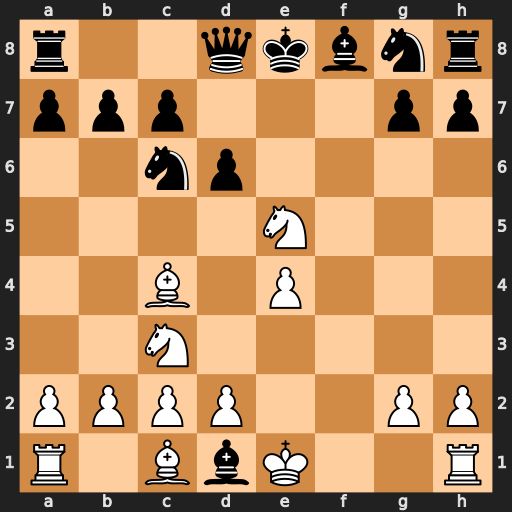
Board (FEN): r2qkbnr/ppp3pp/2np4/4N3/2B1P3/2N5/PPPP2PP/R1BbK2R
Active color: w
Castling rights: KQkq
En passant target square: -
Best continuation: Bf7+ Ke7 Nd5#